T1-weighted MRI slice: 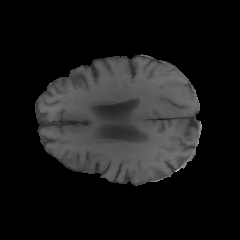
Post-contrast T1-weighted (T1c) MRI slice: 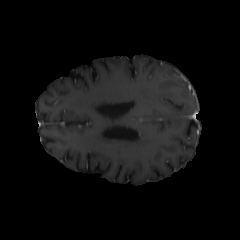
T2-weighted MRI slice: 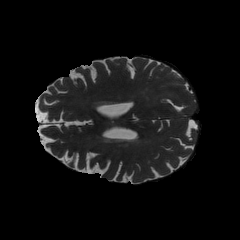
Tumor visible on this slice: no